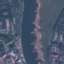
Land use / land cover class: River